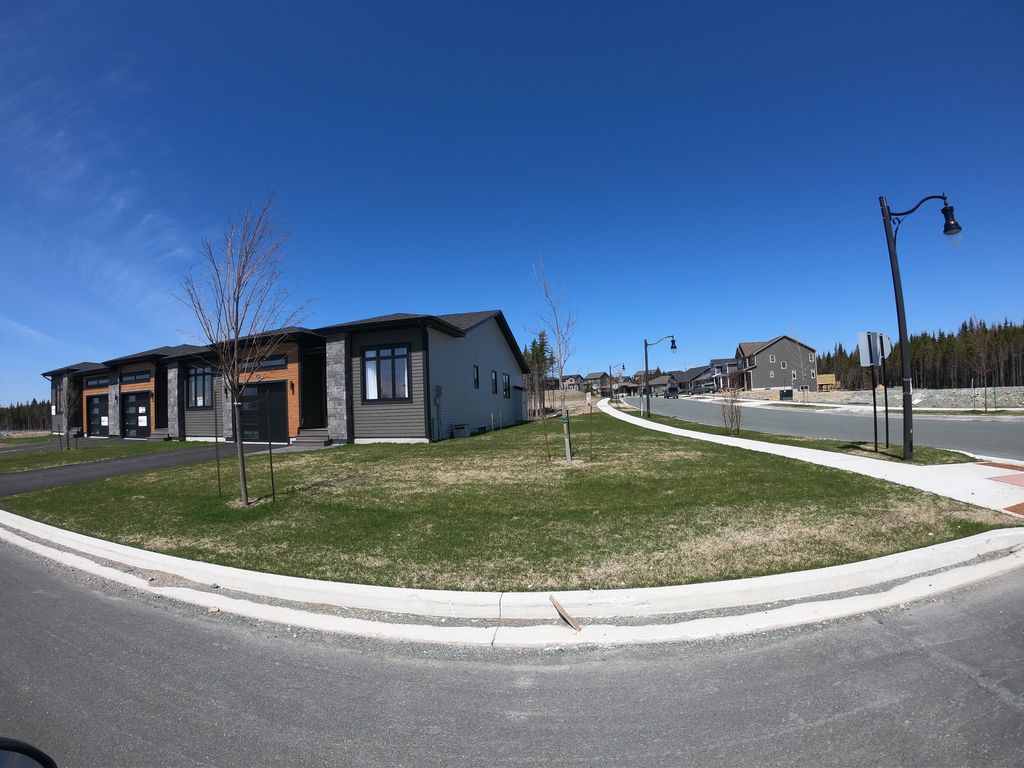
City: st_johns